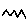
Label: zigzag